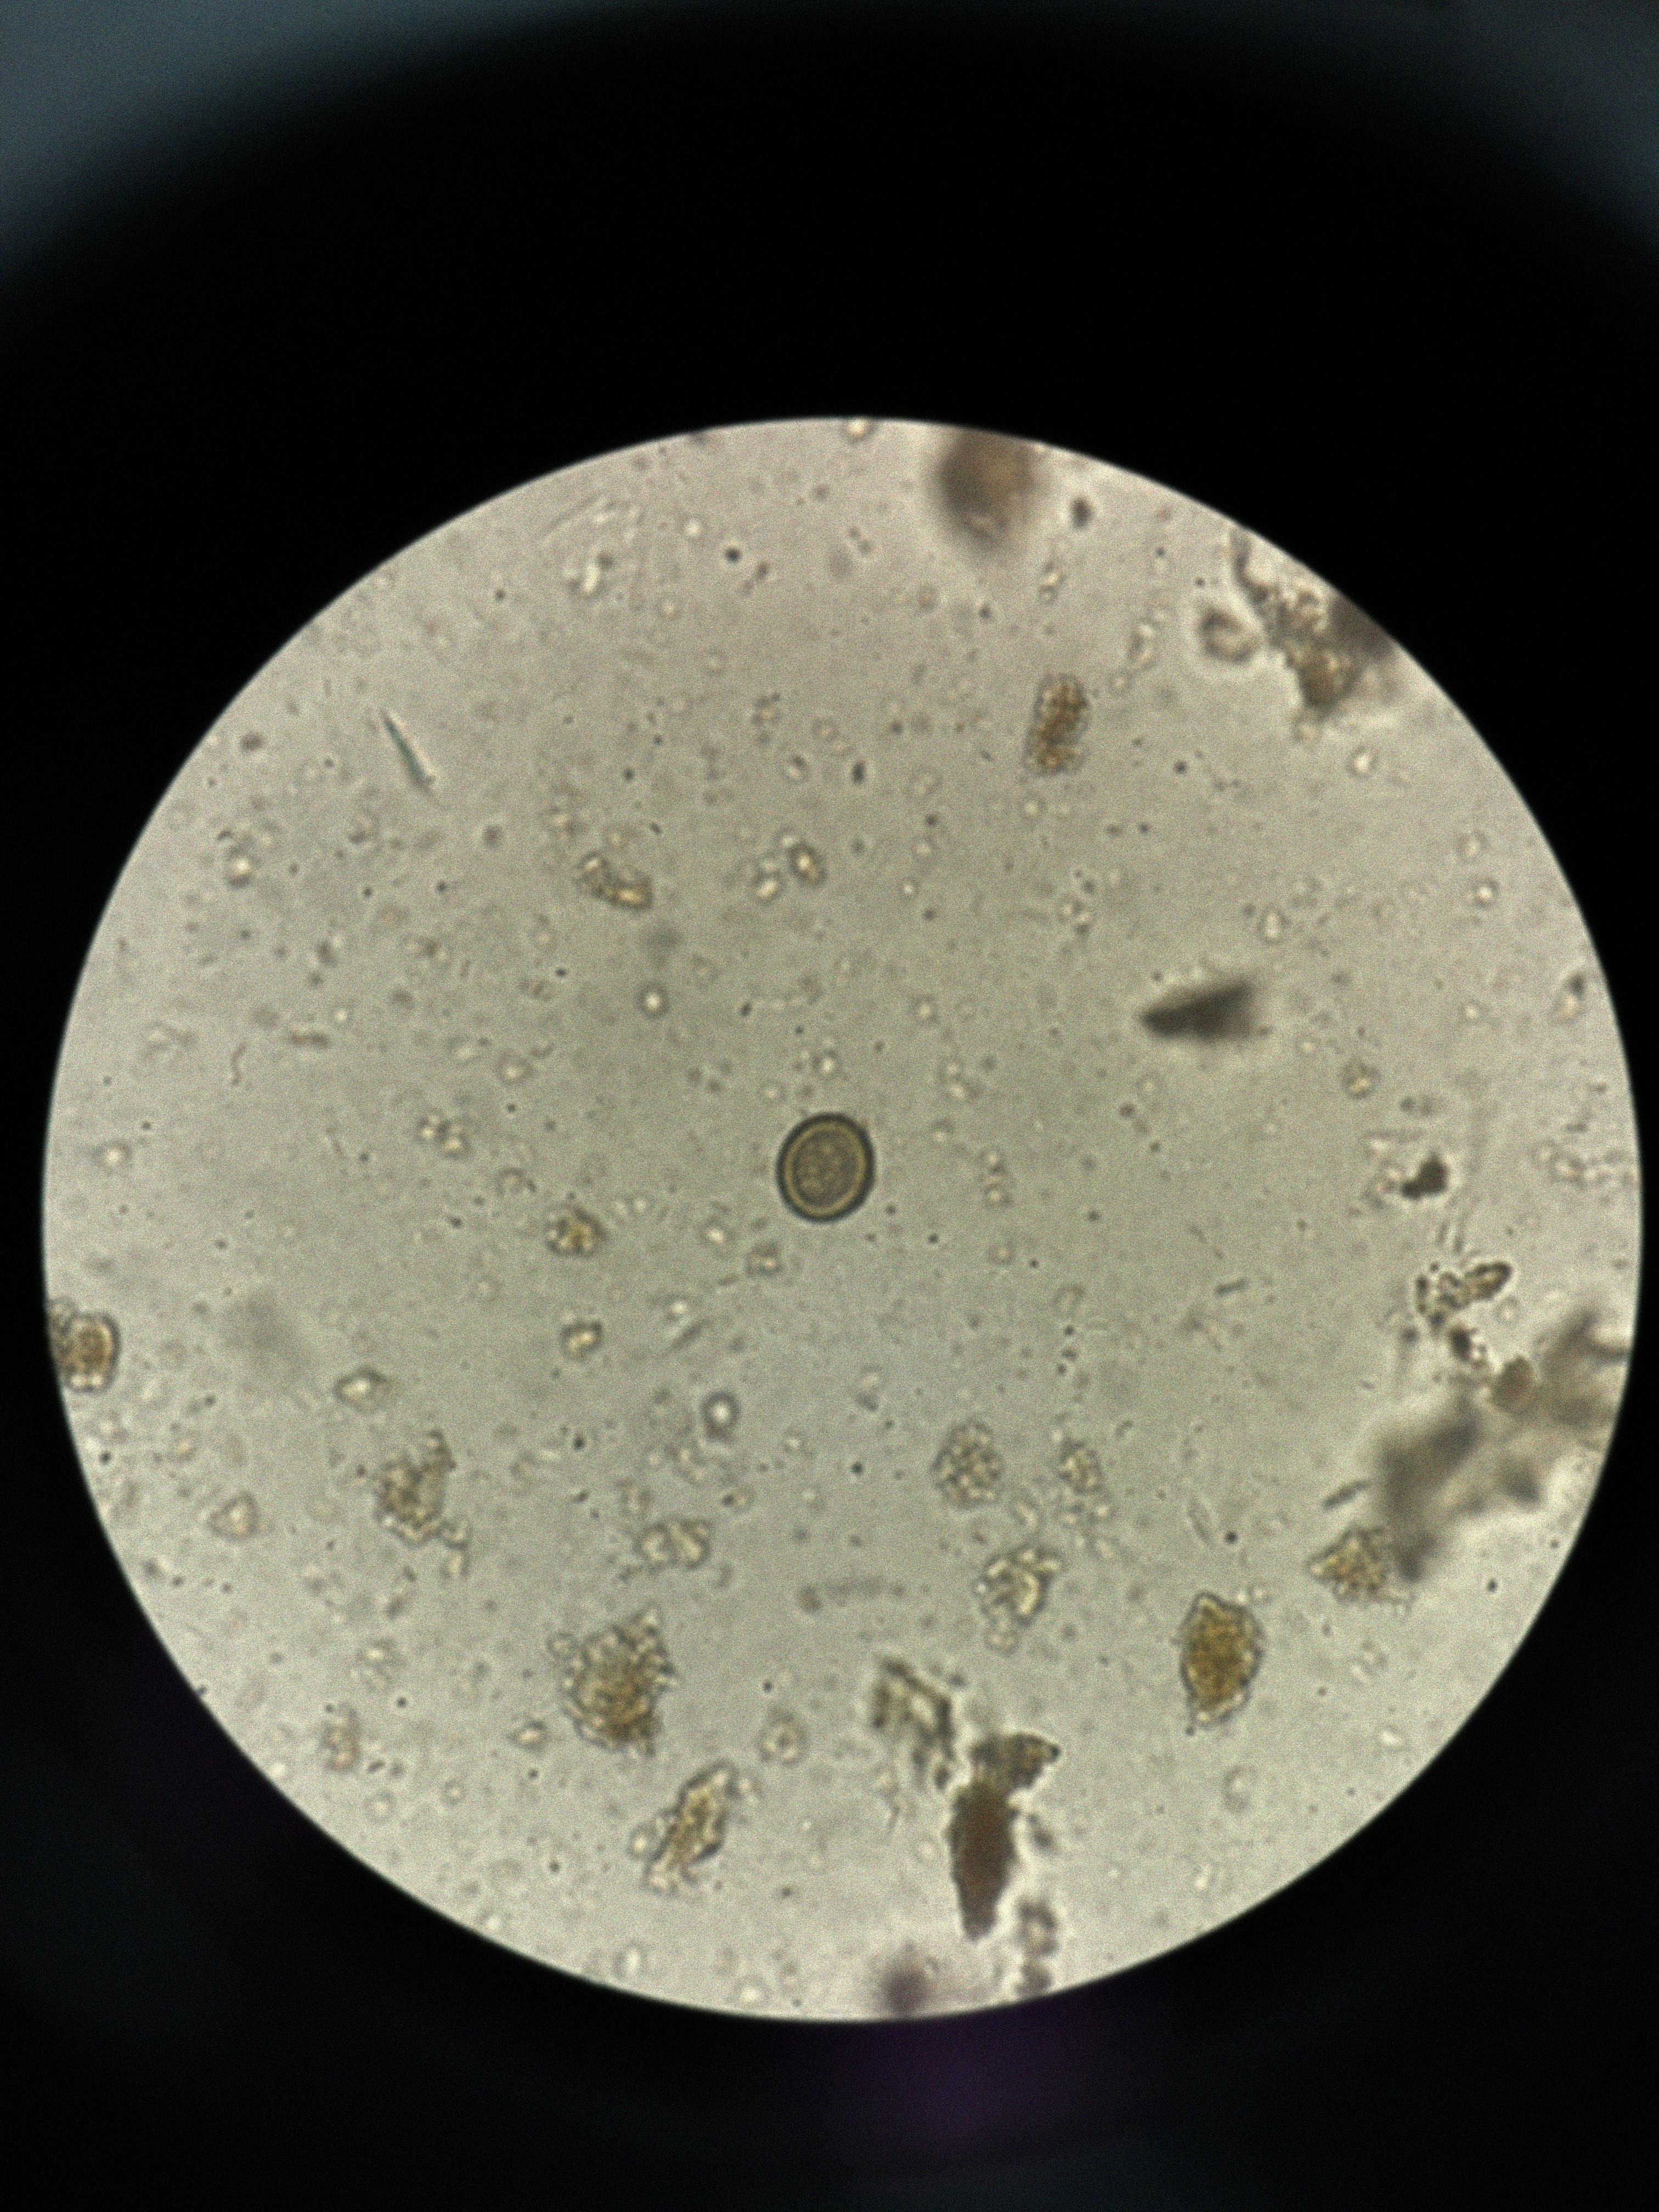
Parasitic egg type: Taenia spp. egg